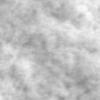
Label: no_change